Interaction volume radius: 10 \u00c5
Interaction volume height: 10 \u00c5
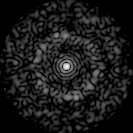
Disorder parameter: 0.7952